Field crop: tomato
Growth stage: 2
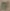
Species: solanum